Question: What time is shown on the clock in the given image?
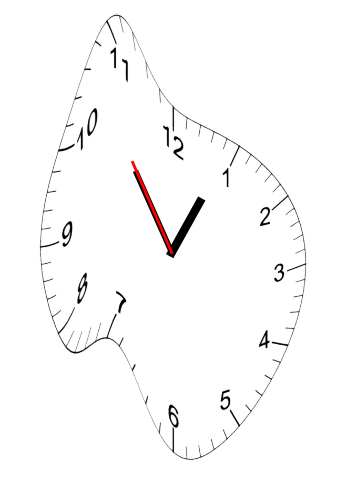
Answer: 12:53:54